Aerial crown-view tile of a tropical tree (Barro Colorado Island, Panama), acquired 20250124:
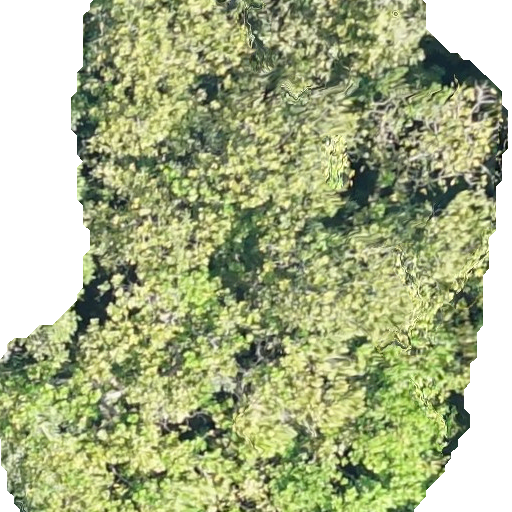
Species: Anacardium excelsum
GBIF accepted scientific name: Anacardium excelsum
Crown area: 389.649 m²